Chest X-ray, PA view. Patient: 65 years old, sex M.
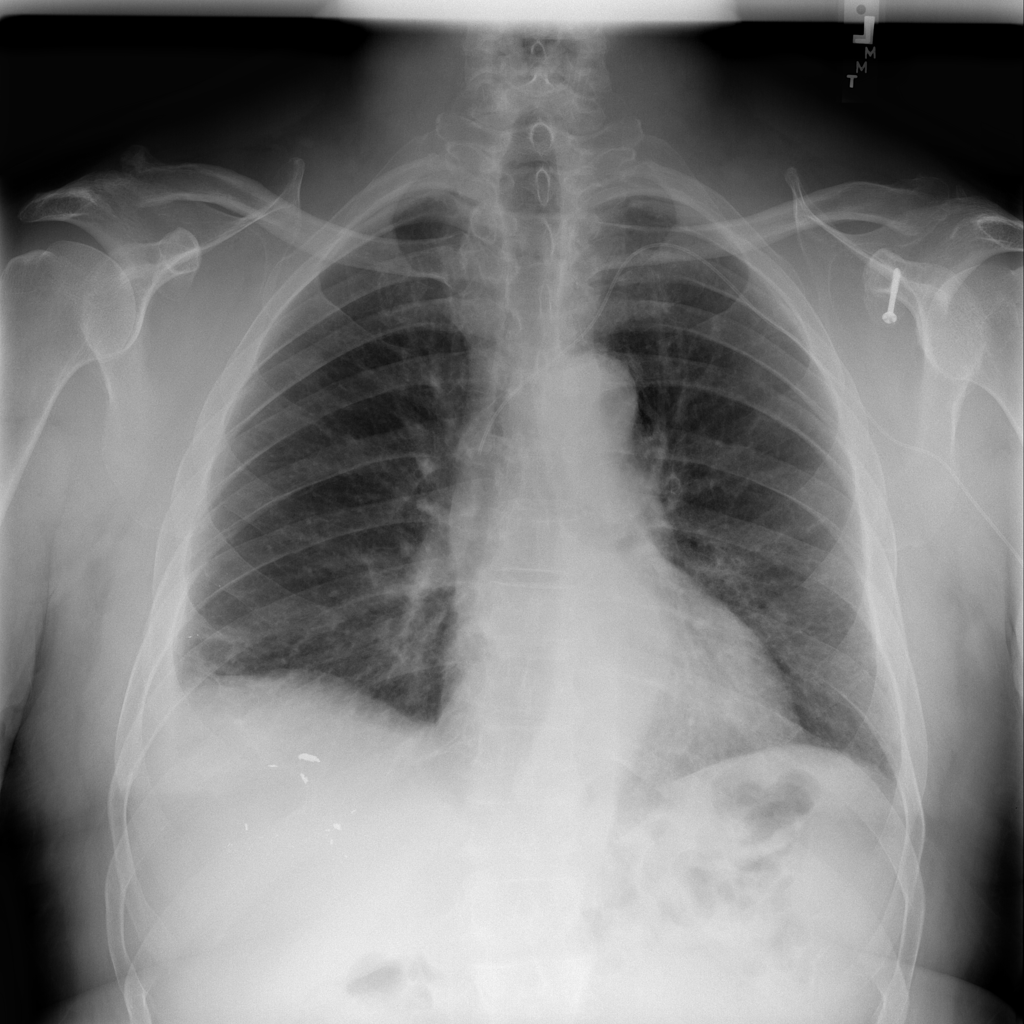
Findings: Atelectasis, Consolidation, Infiltration